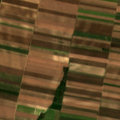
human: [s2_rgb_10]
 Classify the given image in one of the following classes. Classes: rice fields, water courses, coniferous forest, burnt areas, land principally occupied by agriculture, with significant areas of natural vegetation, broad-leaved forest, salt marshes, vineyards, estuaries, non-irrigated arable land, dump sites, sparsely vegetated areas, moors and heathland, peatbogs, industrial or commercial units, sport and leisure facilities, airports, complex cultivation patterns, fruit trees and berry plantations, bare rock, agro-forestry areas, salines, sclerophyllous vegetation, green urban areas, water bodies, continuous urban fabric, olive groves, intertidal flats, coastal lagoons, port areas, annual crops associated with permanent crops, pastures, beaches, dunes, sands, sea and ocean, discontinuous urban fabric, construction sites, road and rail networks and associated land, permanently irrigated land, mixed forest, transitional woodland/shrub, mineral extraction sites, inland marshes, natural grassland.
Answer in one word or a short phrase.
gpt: non-irrigated arable land